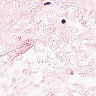
Metastatic tissue present: no